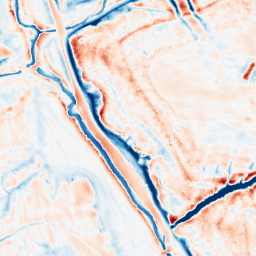
Category: edge_preserving
Decomposition family: bilateral
Decomposition parameters: d: 21
sigma_color: 75
sigma_space: 25
Upsampling method: regularized
Upsampling parameters: scale: 2
lambda_reg: 0.001
Upsampling scale: 2